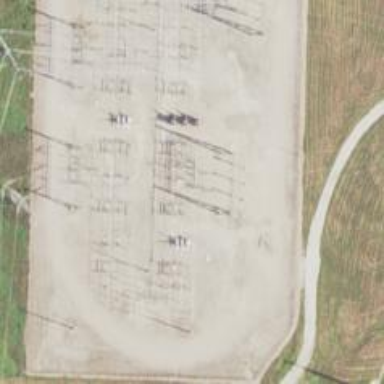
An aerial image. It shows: Switch used for power control.